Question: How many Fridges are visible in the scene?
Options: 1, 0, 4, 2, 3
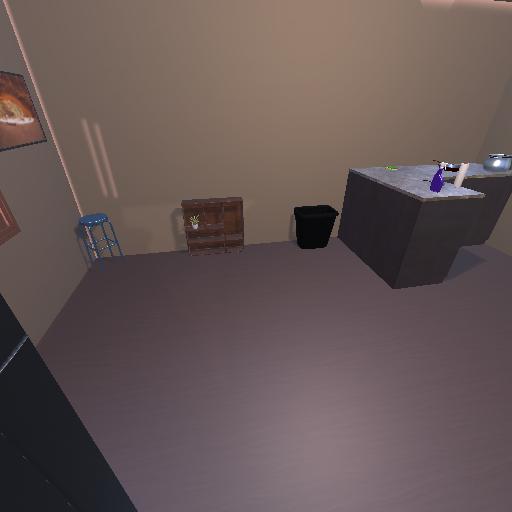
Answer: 1